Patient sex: M
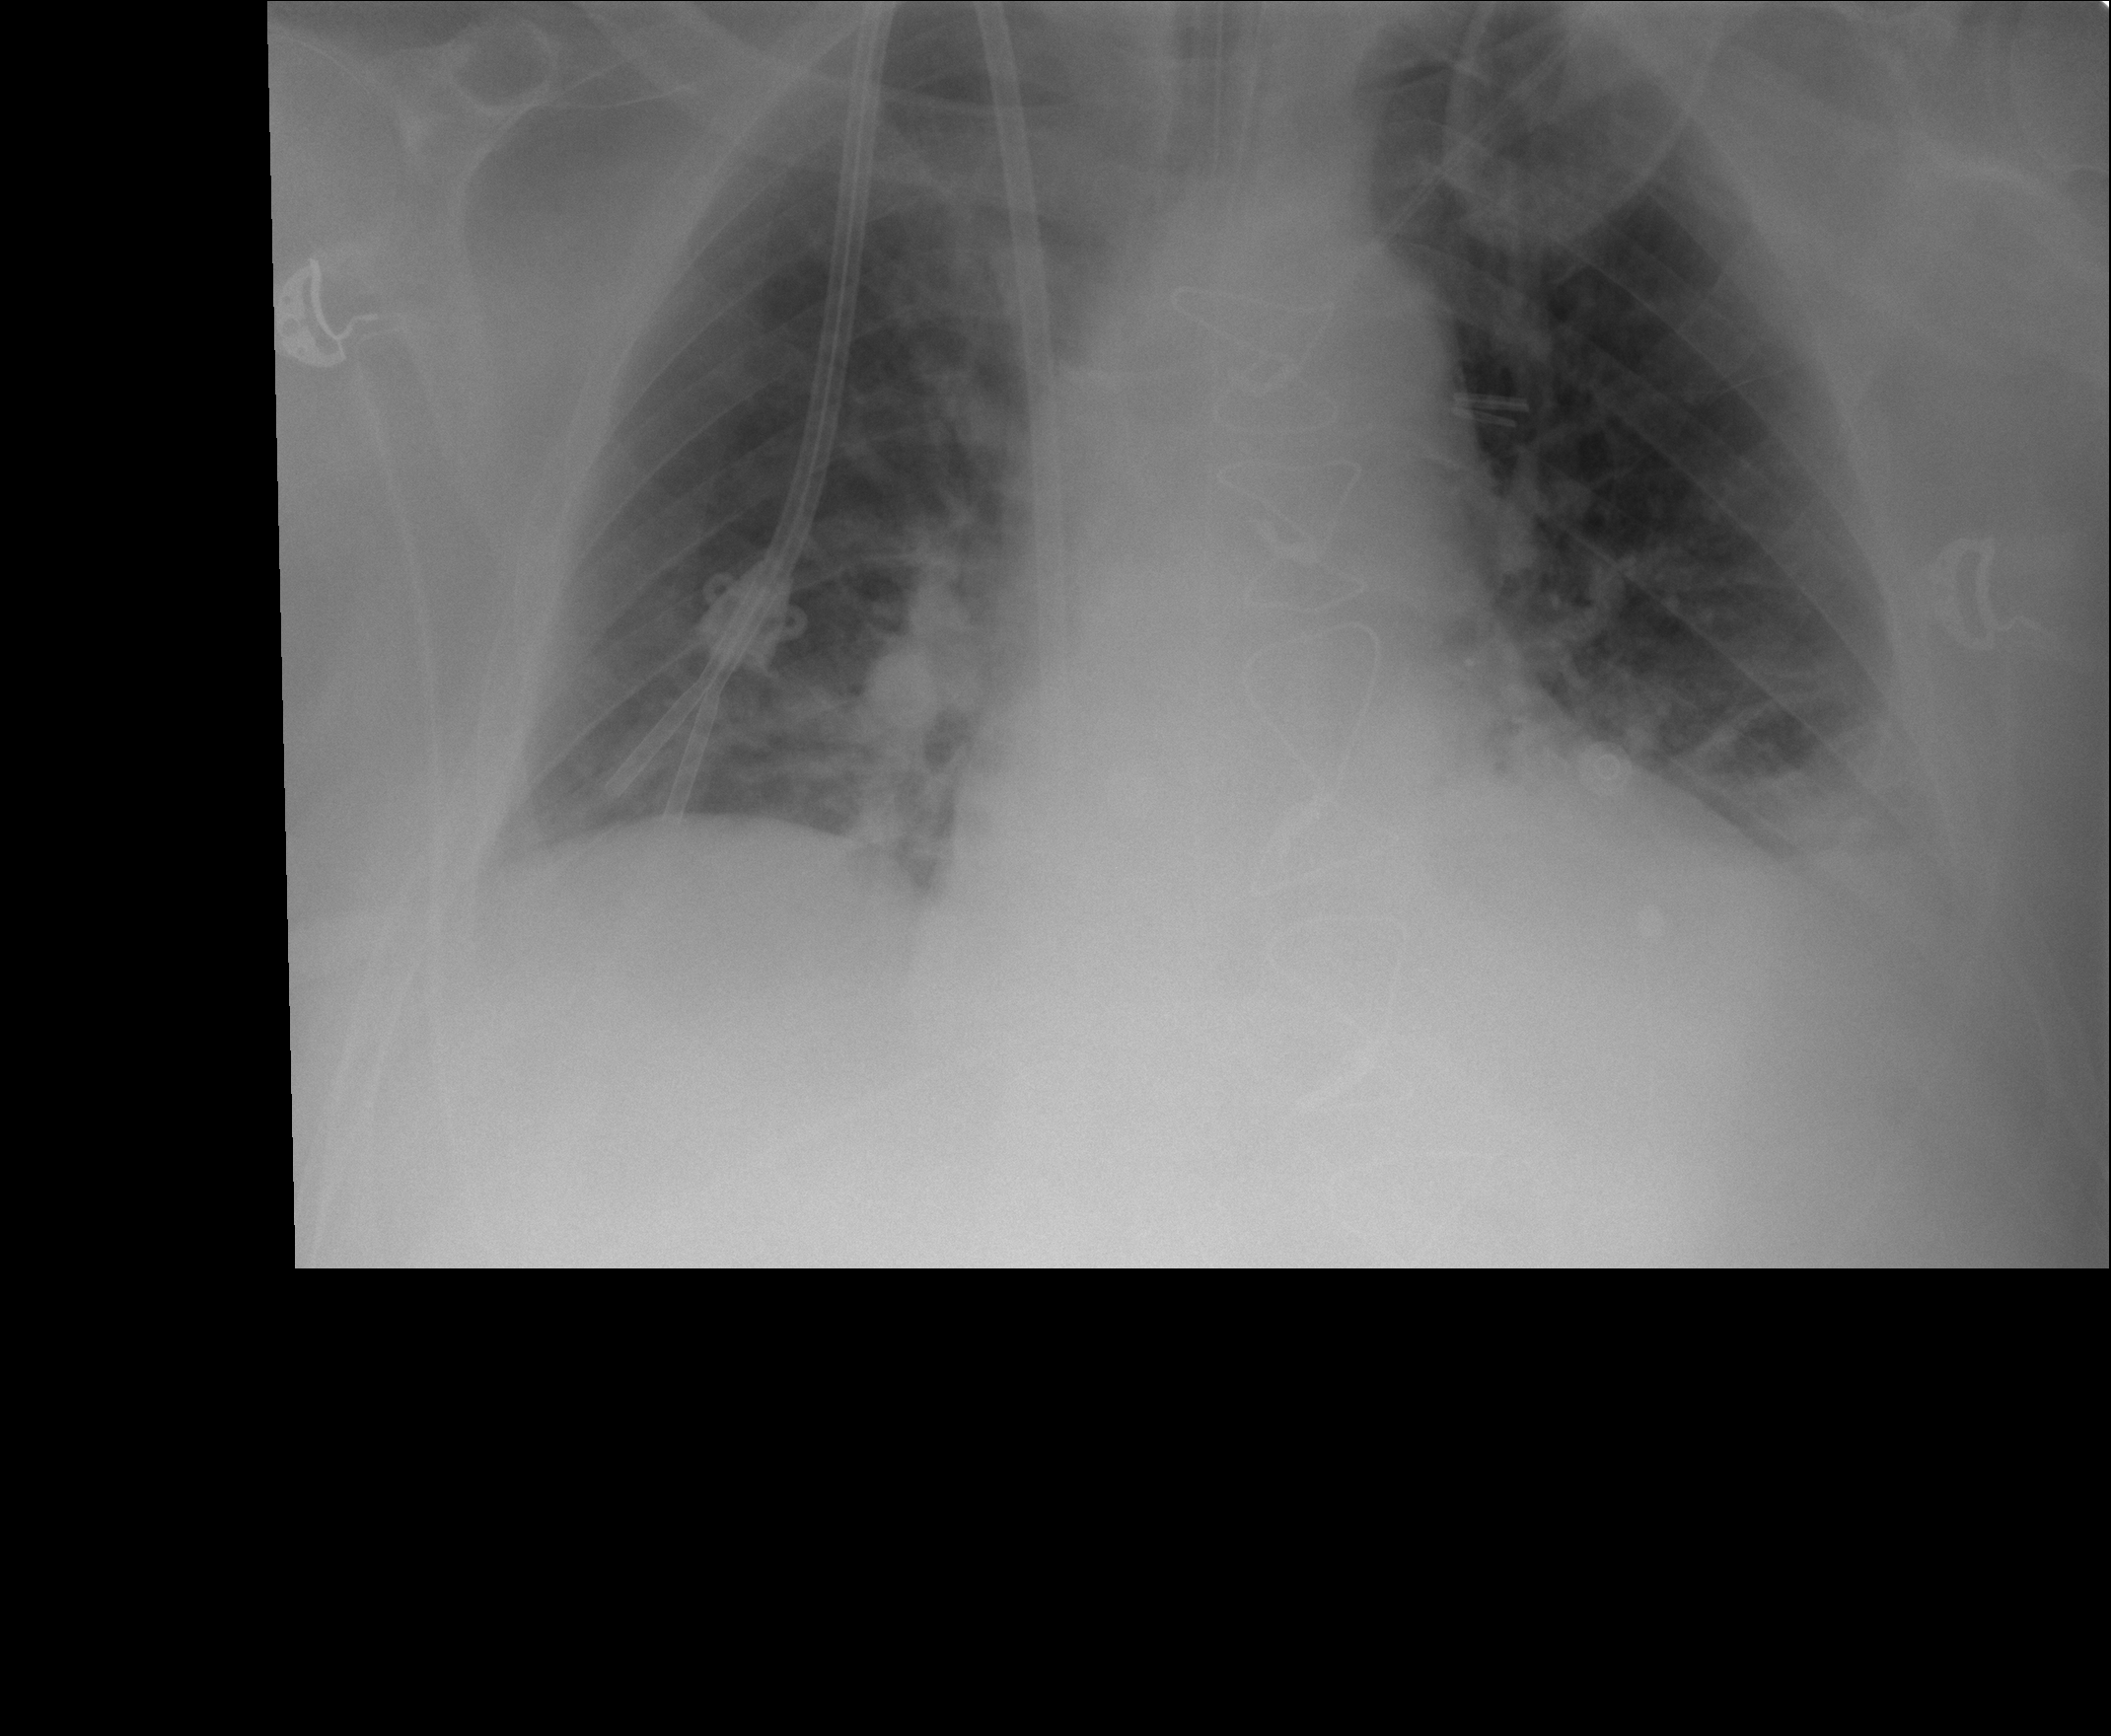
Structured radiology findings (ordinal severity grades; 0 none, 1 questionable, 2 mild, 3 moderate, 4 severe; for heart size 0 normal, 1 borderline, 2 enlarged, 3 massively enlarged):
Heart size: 0
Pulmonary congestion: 2
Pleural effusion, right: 0
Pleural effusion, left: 1
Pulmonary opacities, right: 0
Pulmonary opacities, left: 0
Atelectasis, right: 2
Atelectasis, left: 2